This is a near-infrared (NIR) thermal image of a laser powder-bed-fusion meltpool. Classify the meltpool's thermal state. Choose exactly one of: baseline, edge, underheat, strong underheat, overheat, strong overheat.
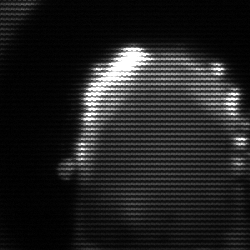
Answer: baseline